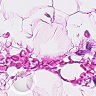
Metastatic tissue present: no